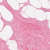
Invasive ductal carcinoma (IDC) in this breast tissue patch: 0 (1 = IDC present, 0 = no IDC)